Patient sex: M
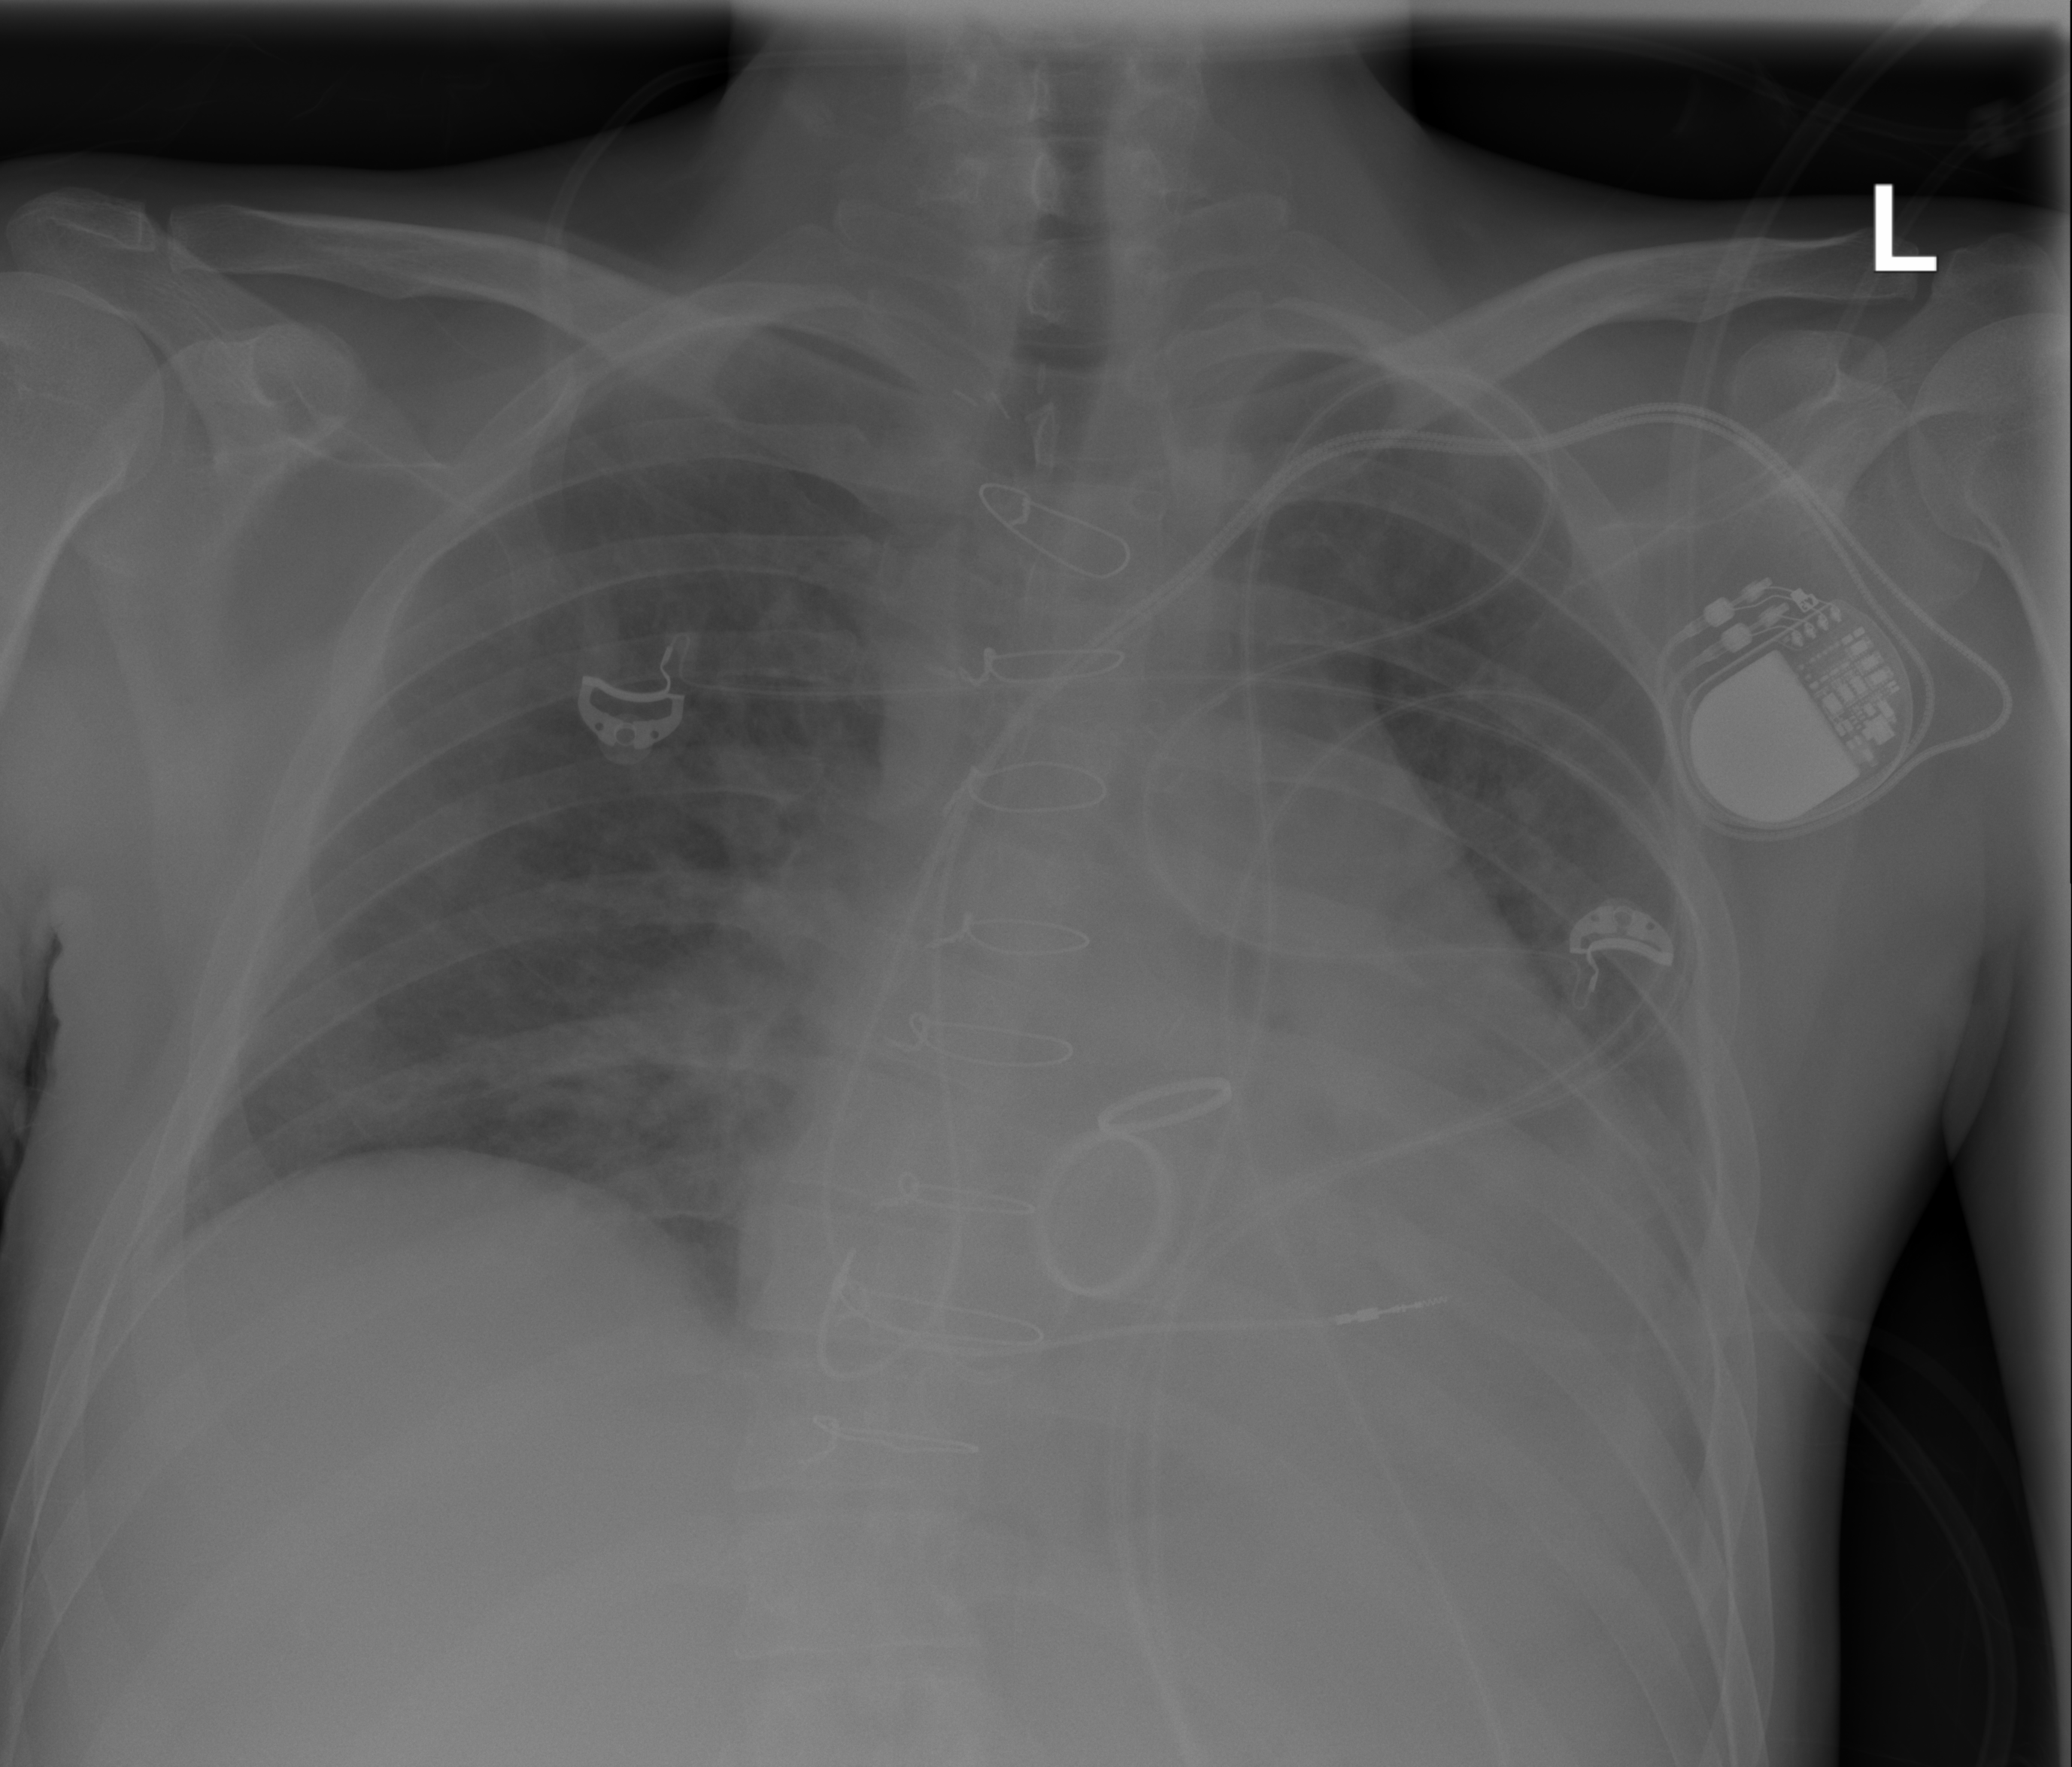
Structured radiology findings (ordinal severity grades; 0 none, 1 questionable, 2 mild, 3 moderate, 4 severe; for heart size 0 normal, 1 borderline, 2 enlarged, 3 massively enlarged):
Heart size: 3
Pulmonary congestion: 2
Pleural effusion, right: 0
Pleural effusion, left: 2
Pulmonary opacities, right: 2
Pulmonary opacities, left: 2
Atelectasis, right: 1
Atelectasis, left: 2